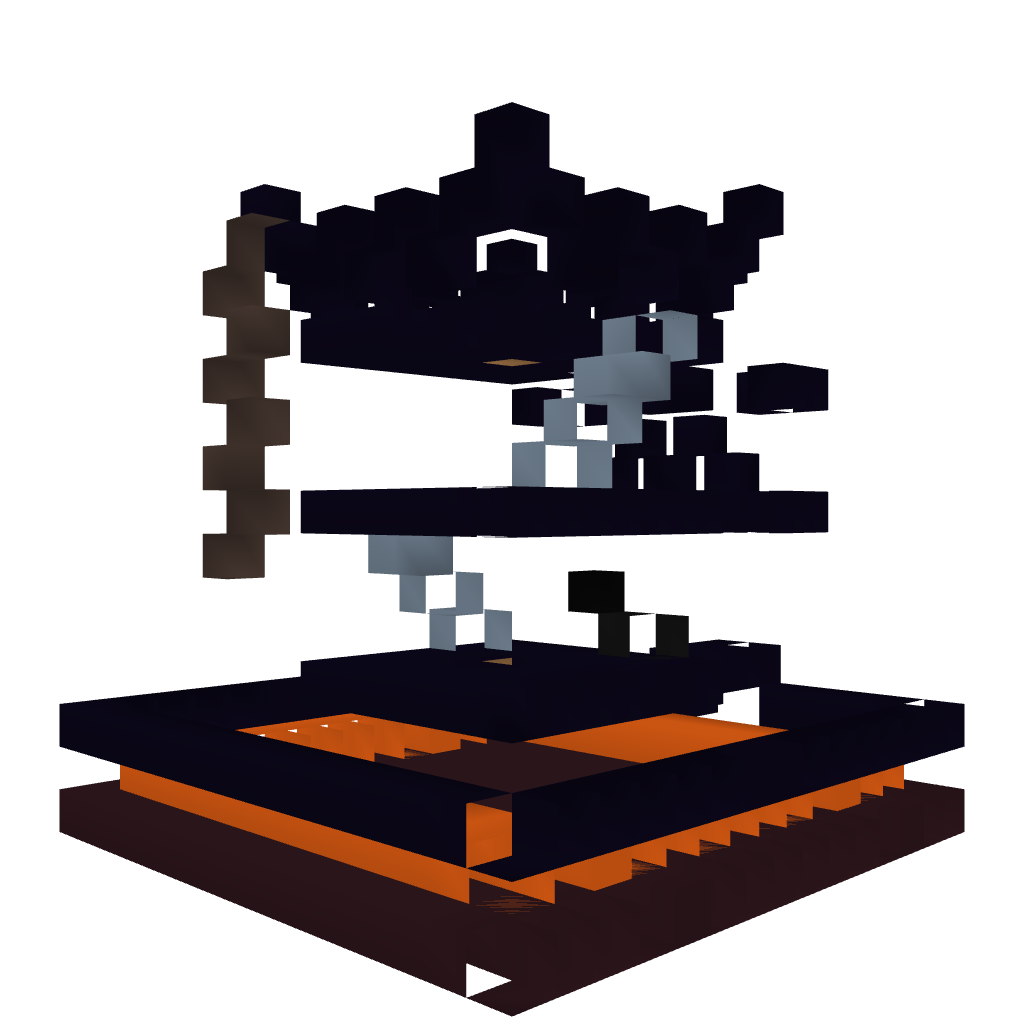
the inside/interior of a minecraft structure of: PvPTower: Obsidian